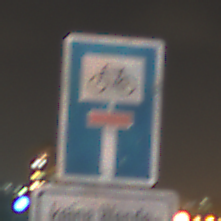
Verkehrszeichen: SackgasseRadverkehrDurchlaessig
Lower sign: HinweisGeaenderteVorfahrtVerkehrsfuehrungVerkehrsregelung3
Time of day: Night
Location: Outdoor (Urban)
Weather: PartlyCloudy
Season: NotSpecified
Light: Artificial